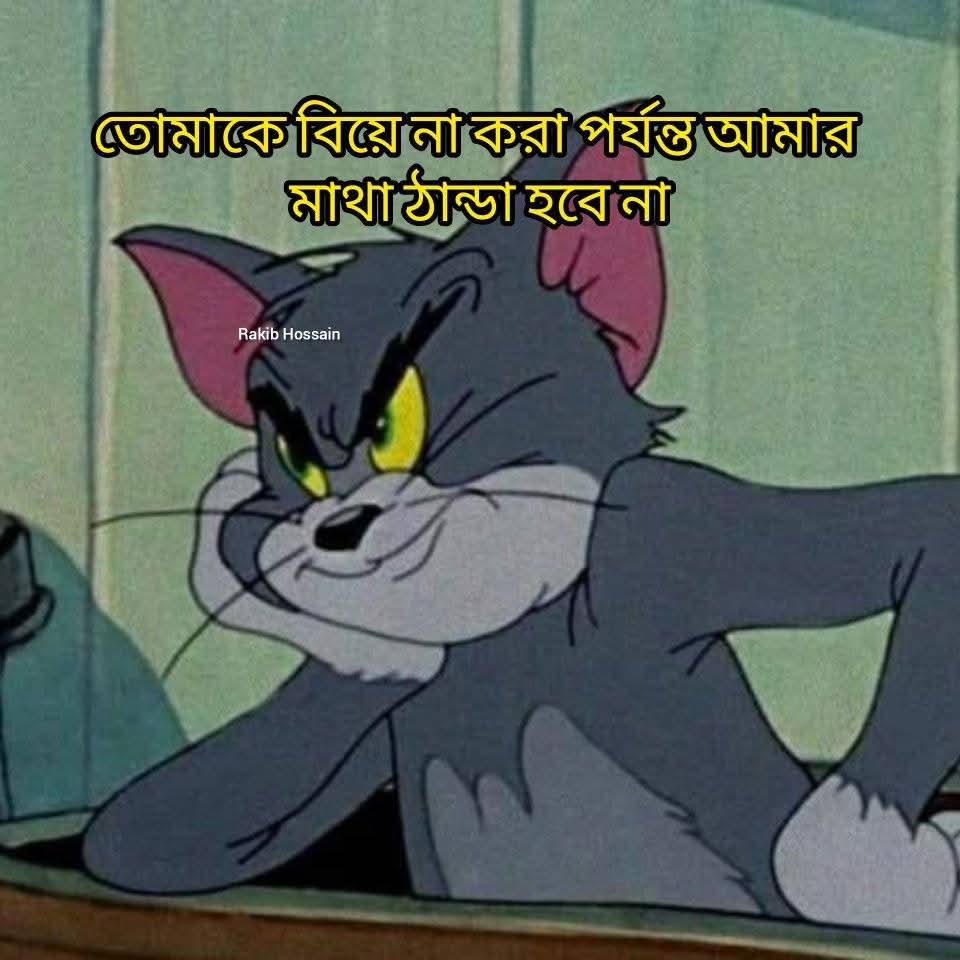
Text: তোমাকে বিয়ে না করা পর্যন্ত আমার মাথা ঠান্ডা হবে না
Label: Non Hate